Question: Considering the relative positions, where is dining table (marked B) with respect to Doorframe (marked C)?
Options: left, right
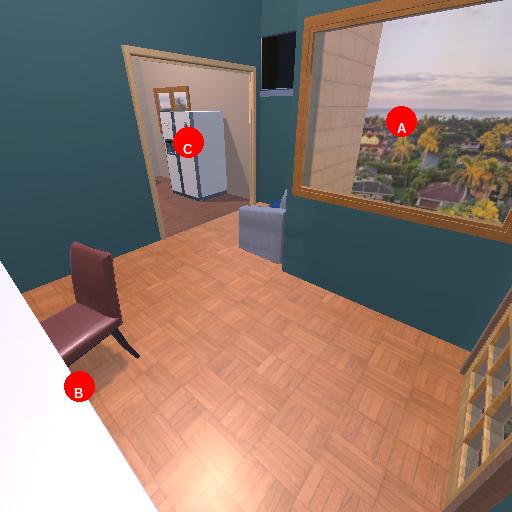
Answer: left